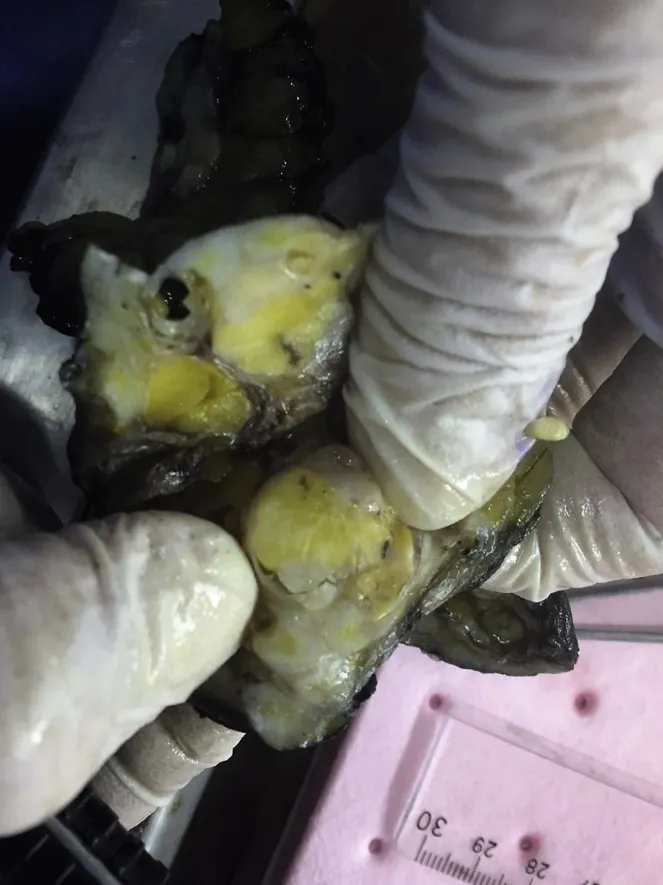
Cut surface of the material revealed, a yellow colored, elastic, firm mass with relatively well-defined lobulated contours.
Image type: medical_photograph (other_medical_photograph)